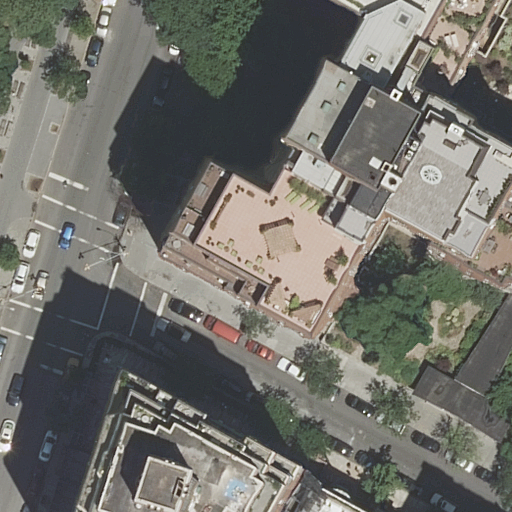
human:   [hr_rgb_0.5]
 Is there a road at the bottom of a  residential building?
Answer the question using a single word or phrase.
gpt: no

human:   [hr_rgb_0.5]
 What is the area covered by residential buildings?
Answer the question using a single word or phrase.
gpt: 3993m2

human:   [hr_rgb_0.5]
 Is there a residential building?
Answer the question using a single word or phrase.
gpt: yes

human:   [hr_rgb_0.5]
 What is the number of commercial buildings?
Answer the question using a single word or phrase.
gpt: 0

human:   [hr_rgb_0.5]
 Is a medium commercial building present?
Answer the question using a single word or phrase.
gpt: no

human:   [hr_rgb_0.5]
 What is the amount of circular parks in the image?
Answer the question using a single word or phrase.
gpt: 0

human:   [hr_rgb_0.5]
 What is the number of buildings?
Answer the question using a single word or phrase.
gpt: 3

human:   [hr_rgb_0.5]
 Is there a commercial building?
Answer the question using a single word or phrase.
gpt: no

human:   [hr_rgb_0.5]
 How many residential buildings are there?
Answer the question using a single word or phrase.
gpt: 3

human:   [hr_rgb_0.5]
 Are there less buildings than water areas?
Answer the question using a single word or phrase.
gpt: no

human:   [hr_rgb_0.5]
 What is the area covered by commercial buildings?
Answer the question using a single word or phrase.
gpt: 0m2

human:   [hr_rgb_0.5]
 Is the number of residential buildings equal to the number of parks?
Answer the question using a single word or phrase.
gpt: no

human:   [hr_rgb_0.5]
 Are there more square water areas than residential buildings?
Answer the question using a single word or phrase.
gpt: no

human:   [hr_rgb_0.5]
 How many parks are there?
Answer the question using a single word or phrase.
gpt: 1

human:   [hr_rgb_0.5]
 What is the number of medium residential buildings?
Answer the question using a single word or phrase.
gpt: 2

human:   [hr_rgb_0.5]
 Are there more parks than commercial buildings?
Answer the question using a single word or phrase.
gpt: yes

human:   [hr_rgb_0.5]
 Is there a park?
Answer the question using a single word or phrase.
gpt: yes

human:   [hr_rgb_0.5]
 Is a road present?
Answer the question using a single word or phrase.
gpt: yes

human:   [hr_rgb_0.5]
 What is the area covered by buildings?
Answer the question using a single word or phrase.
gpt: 3993m2

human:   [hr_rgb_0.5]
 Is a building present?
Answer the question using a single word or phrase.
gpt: yes

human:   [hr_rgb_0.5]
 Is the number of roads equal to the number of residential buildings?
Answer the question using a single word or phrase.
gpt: no

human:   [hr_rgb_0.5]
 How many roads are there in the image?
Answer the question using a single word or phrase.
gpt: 6

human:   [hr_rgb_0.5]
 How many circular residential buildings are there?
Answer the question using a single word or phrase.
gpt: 0

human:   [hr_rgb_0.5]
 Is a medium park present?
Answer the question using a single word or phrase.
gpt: no

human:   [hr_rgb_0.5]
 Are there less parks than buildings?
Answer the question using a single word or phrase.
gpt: yes

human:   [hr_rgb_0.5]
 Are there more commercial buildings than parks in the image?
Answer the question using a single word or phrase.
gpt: no

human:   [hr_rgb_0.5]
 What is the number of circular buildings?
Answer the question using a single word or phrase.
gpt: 0

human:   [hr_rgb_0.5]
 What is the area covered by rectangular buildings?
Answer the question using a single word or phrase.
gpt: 0m2

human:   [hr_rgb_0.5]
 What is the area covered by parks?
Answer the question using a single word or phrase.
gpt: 10629m2

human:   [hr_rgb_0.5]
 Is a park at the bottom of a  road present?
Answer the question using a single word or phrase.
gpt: no

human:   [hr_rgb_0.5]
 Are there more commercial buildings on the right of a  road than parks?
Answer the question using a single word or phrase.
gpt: no

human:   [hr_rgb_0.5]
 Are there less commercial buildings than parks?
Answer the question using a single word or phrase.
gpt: yes

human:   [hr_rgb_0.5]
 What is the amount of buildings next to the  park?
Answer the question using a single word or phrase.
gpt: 3

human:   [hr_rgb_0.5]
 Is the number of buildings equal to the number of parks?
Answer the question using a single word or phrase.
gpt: no

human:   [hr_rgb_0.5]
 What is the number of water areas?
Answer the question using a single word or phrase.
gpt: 0

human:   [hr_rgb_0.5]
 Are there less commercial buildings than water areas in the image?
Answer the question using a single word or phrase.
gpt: no

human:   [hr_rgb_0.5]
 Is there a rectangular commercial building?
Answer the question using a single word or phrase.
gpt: no

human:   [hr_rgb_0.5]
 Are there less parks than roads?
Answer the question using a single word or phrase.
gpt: yes

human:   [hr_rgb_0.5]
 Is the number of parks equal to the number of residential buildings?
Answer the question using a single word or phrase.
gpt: no

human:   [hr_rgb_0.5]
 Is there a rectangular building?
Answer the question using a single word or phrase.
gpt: no

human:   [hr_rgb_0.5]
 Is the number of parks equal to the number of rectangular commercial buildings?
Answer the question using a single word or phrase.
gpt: no

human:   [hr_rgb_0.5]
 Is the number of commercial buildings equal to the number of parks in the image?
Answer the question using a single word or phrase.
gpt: no

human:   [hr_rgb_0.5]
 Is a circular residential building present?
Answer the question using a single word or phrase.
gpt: no

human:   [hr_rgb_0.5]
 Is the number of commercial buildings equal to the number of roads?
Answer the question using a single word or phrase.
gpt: no

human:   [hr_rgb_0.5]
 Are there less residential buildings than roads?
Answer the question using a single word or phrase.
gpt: yes

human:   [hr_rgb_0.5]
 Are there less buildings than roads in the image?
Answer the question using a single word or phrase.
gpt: yes

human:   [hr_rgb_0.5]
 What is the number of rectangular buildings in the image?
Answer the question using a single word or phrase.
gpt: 0

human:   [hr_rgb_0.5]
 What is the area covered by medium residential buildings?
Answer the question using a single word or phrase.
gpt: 737m2

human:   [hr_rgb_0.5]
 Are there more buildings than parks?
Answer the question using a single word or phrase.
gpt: yes

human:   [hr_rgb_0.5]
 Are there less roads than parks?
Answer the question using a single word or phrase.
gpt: no

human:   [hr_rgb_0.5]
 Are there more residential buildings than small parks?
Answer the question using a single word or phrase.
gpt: yes

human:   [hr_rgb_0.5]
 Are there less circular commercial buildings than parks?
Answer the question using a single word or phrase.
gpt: yes

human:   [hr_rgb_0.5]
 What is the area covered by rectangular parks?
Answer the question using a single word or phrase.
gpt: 10629m2

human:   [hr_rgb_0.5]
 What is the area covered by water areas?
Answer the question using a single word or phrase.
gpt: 0m2

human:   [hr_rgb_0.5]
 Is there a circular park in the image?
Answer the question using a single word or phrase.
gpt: no

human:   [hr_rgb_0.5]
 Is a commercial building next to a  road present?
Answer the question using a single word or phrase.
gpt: no

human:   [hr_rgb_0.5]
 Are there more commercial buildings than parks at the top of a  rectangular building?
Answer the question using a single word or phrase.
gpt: no

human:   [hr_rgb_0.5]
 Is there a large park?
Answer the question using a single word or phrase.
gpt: yes

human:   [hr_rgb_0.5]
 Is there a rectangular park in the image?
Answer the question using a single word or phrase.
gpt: yes

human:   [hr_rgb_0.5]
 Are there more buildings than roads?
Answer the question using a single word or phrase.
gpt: no

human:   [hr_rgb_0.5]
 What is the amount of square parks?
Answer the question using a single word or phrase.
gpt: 0

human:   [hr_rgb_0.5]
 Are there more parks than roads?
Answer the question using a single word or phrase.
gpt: no

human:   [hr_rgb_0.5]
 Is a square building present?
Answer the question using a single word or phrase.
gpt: no

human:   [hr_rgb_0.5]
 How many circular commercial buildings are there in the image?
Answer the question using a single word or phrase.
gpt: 0